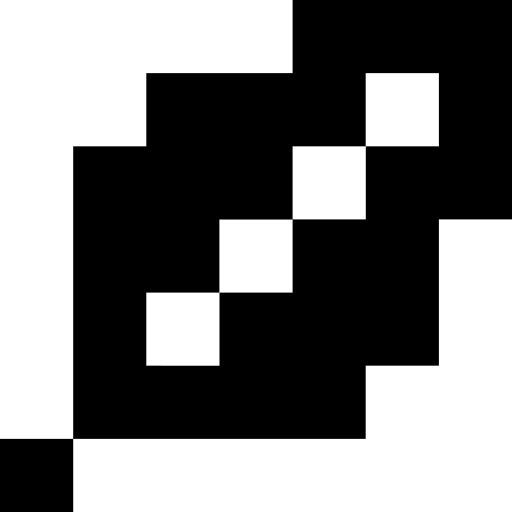
Tags: icon, FontAwesome, fa-icon, brand, mintbit